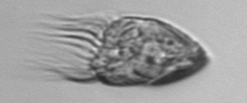
Label: Strombidium_morphotype1